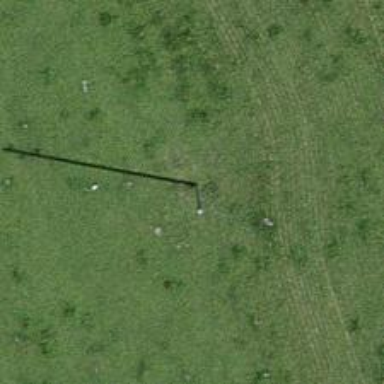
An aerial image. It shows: Minor power line with three cables.